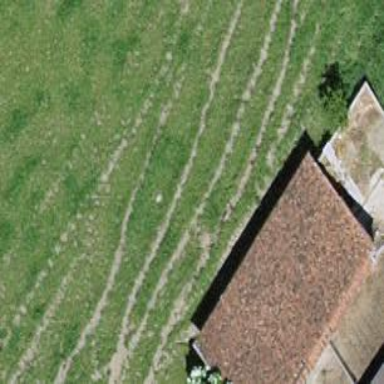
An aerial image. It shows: Barn.